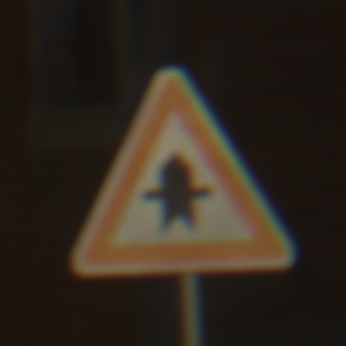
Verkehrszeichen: Vorfahrt
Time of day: Midday
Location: Outdoor (Urban)
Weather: Clear
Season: NotSpecified
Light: Natural